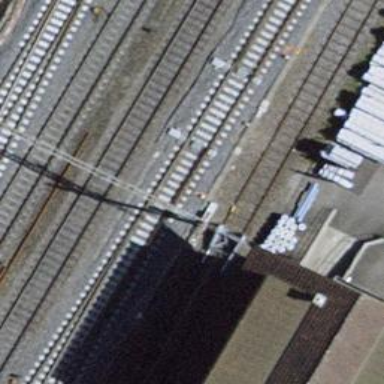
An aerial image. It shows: Railway siding with one electrified track and contact line.